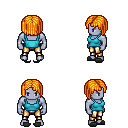
a pixel art fantasy rpg character, male body template, dark elf, purple skin, teal pirate shirt, gold greaves, light blonde pageboy hairstyle, gray slippers, four views (front, back, left, right), 2x2 character sprite sheet, small pixel art, hard edges, no anti-aliasing